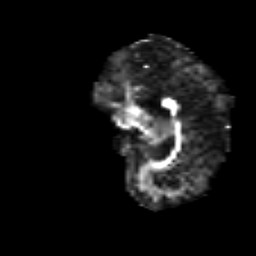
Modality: FA
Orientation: sagittal
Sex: female
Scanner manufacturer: siemens
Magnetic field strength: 3 T
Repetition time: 5 s
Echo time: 0.071 s